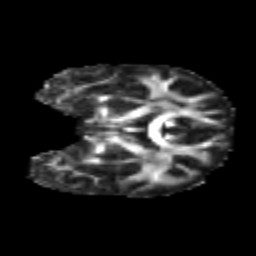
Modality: FA
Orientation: coronal
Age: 29
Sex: male
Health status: healthy